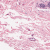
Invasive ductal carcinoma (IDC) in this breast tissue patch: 0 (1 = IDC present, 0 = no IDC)